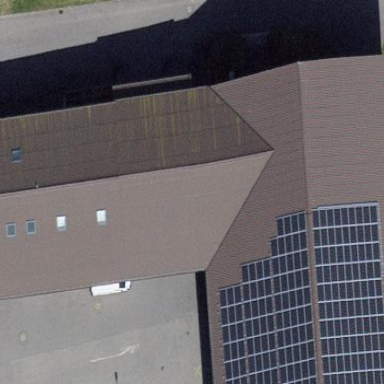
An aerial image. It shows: Commercial building.